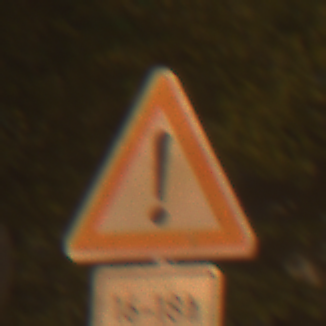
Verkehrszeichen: Gefahrenstelle
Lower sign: ZeitangabenOhneBeschraenkungAufWochentage1
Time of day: Night
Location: Outdoor (Urban)
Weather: Clear
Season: NotSpecified
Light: Artificial